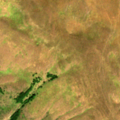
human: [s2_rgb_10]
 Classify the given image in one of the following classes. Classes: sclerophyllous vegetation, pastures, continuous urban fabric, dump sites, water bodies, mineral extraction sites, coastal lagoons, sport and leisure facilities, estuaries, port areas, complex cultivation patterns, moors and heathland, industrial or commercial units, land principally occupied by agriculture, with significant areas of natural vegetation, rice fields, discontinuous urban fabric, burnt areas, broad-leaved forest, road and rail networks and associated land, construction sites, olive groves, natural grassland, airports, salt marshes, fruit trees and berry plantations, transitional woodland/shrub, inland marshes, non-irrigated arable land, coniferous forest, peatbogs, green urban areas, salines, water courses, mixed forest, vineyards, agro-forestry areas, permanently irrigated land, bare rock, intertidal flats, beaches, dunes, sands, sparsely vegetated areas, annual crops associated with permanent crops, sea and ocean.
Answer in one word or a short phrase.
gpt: natural grassland, transitional woodland/shrub